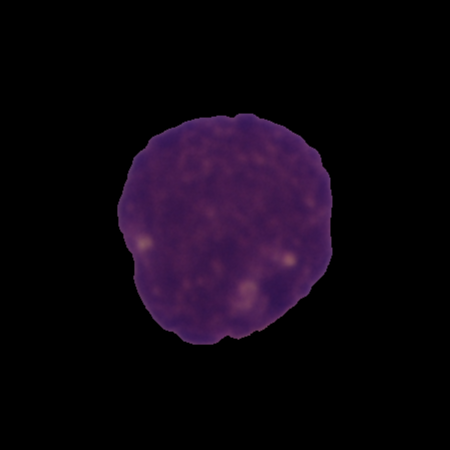
Label: cancer